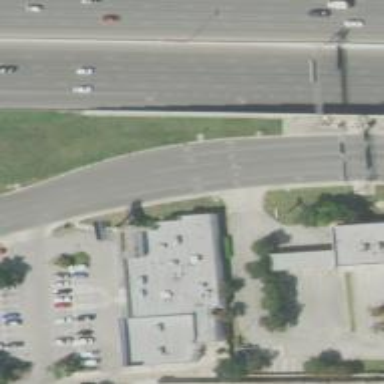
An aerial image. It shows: Secondary road with frontage road alongside.